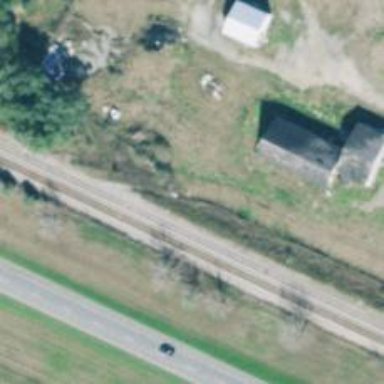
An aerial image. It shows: Abandoned railway spur for agricultural freight services.